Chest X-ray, PA view. Patient: 36 years old, sex F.
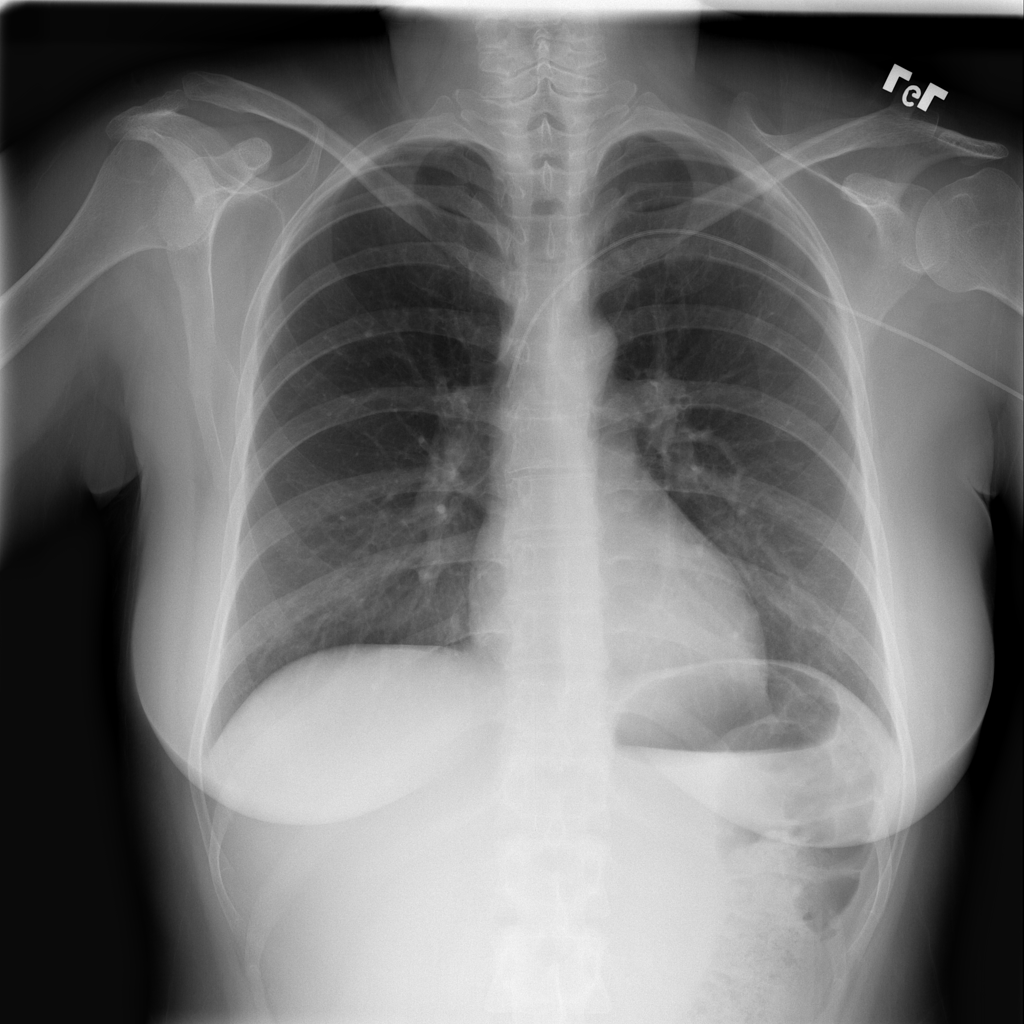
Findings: No Finding